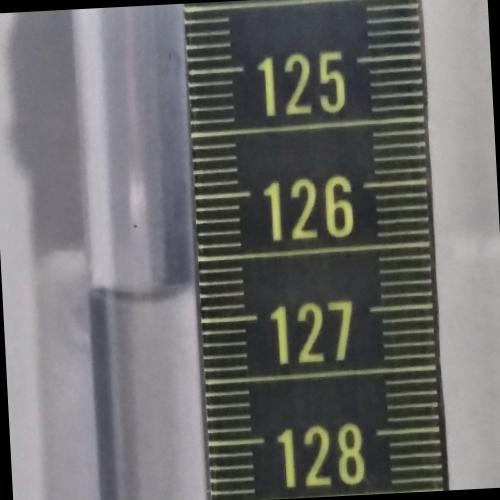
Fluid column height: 126.7 cm